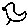
Label: bird